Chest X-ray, PA view. Patient: 26 years old, sex M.
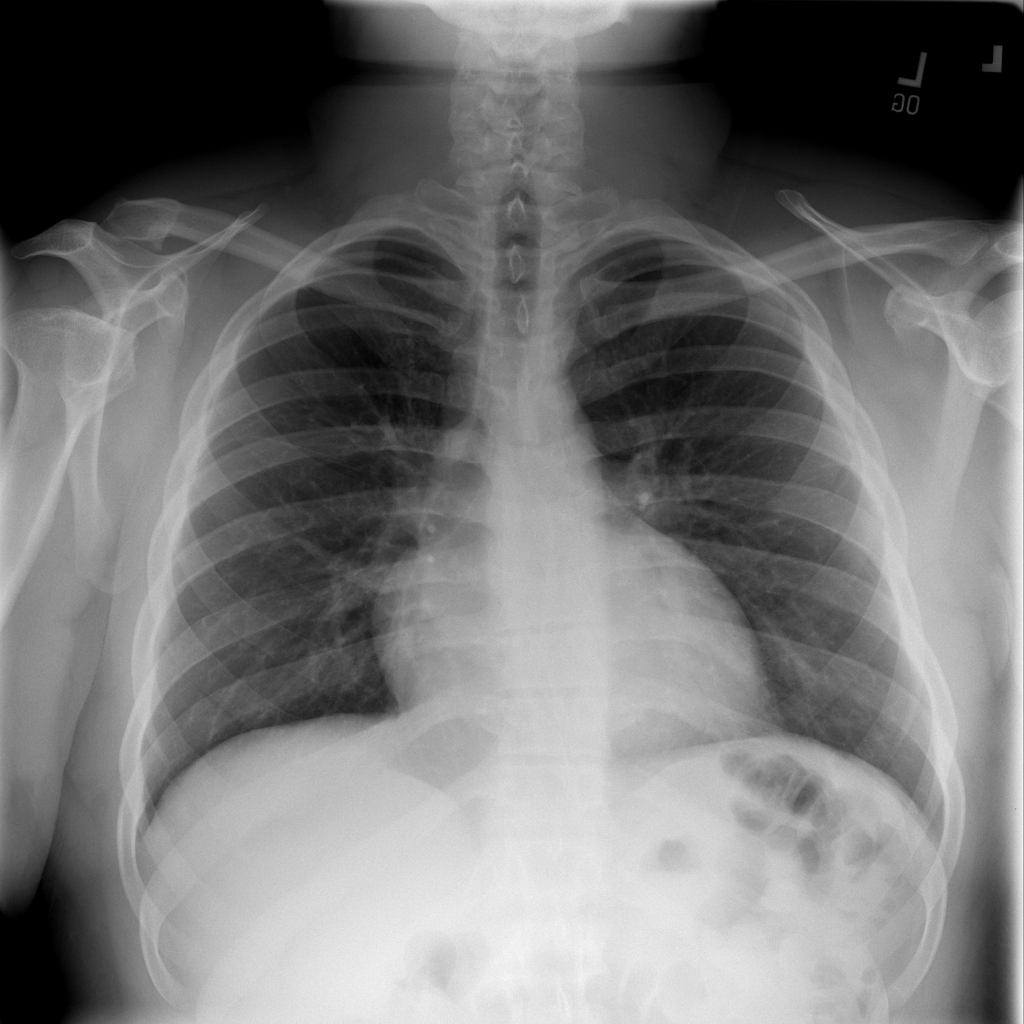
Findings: No Finding